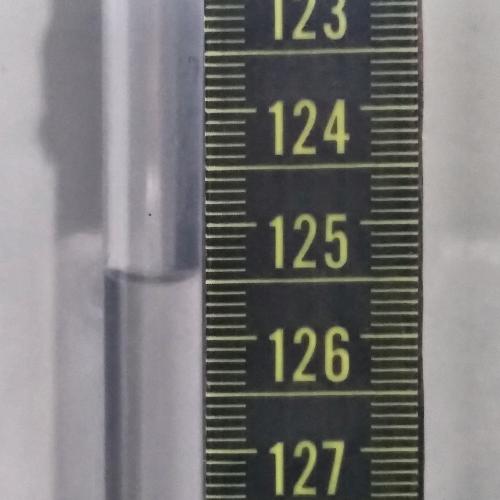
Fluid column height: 125.5 cm